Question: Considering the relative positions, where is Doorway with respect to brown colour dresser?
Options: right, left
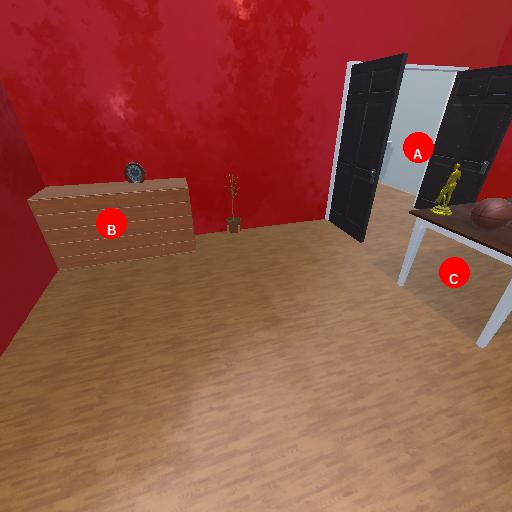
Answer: right